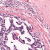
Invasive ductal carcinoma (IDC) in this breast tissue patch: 1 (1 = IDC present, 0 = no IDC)